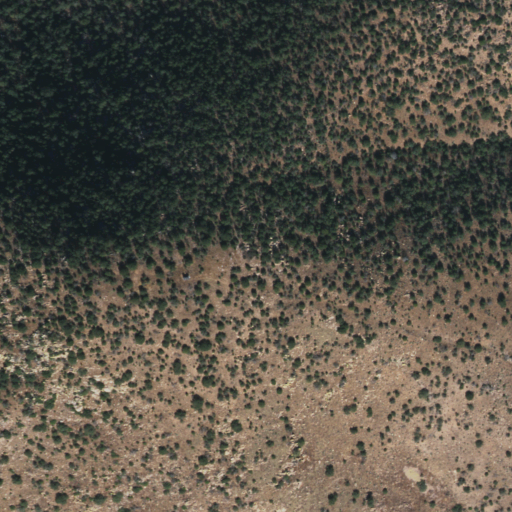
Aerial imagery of mountain in Arizona named Lookout Knoll containing evergreen forest, shrub, and grassland